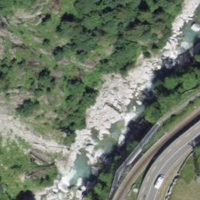
EUNIS habitat code: 23
Species observed at this site:
Cinclus cinclus